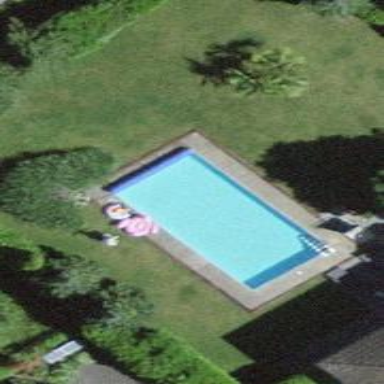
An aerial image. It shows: Swimming pool located in leisure land.